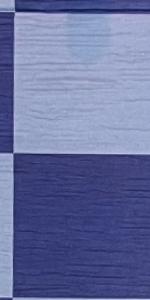
Label: Empty